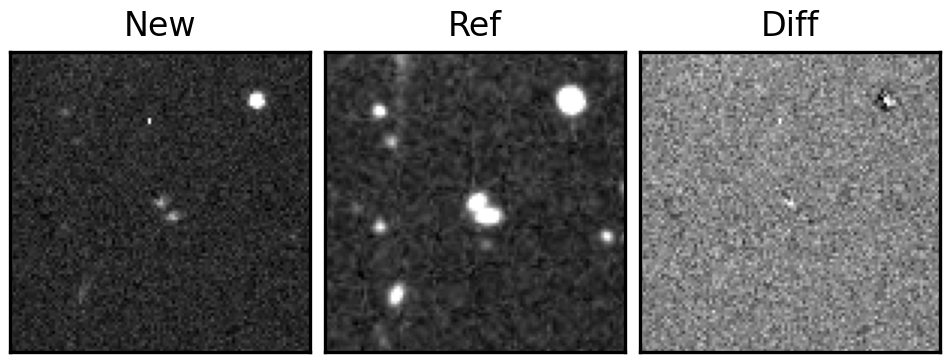
Label: real